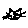
Label: cat